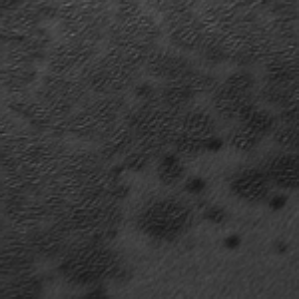
Label: frost